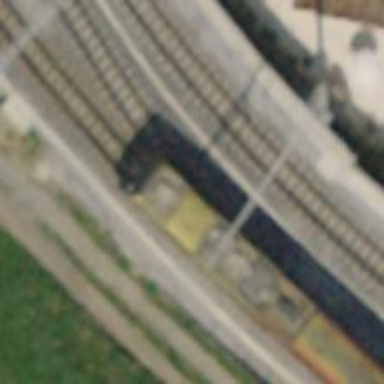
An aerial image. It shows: Narrow-gauge railway track with one electrified contact line.